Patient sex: M
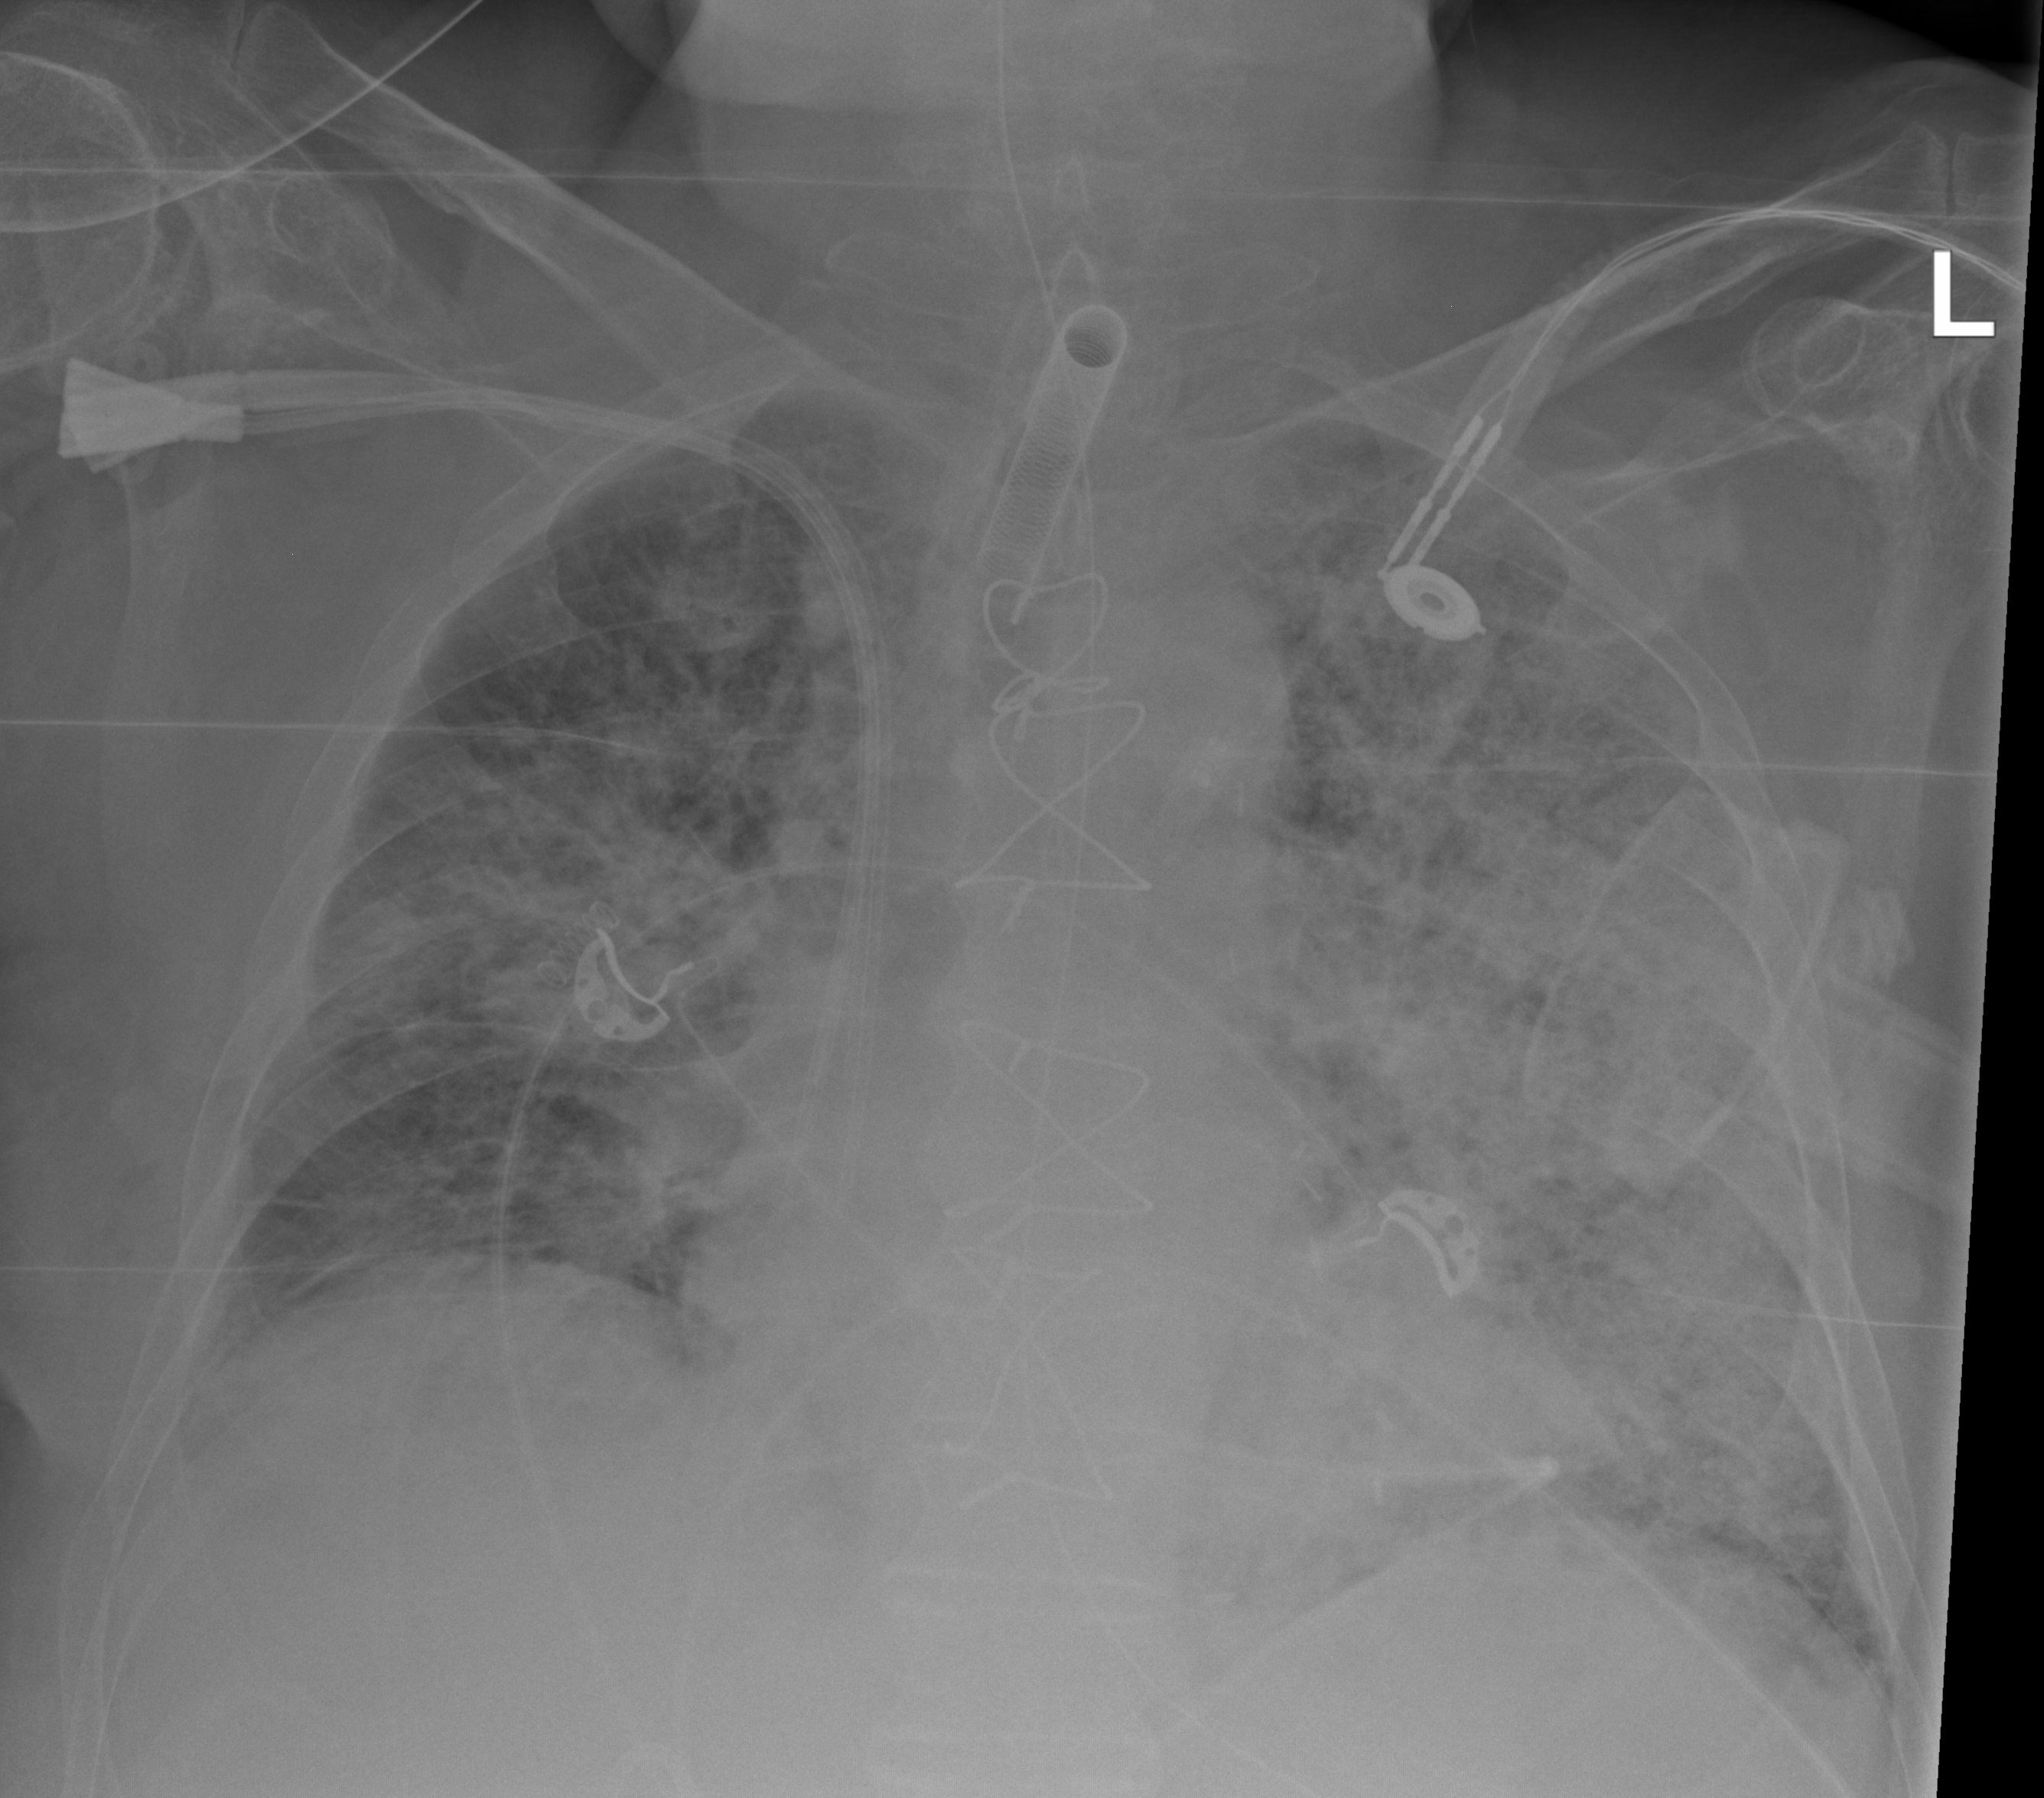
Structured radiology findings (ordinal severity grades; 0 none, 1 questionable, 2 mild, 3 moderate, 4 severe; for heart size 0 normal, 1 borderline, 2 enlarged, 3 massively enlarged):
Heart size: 0
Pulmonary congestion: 2
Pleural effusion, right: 0
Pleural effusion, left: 0
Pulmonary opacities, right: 3
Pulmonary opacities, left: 4
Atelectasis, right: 3
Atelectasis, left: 3